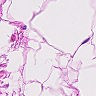
Metastatic tissue present: no